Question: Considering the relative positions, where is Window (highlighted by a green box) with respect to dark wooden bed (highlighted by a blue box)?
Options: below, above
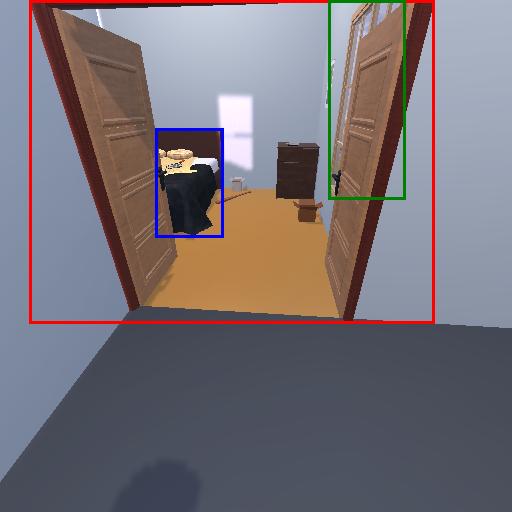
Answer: below